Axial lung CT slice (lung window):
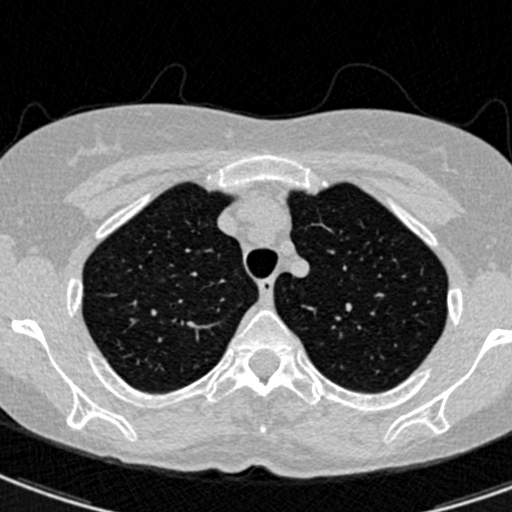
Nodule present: no